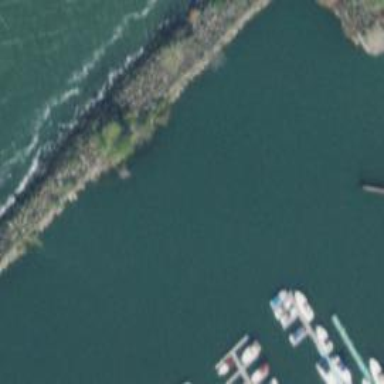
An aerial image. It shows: Breakwater structure.